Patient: sex F, age 55
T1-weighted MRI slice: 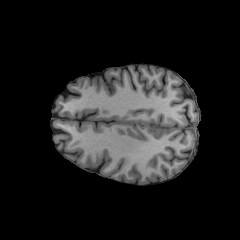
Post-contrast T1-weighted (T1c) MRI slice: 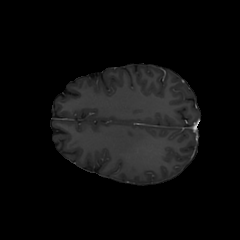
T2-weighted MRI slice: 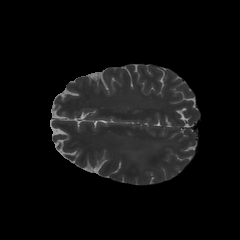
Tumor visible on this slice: no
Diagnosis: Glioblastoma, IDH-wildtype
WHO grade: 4